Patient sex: M
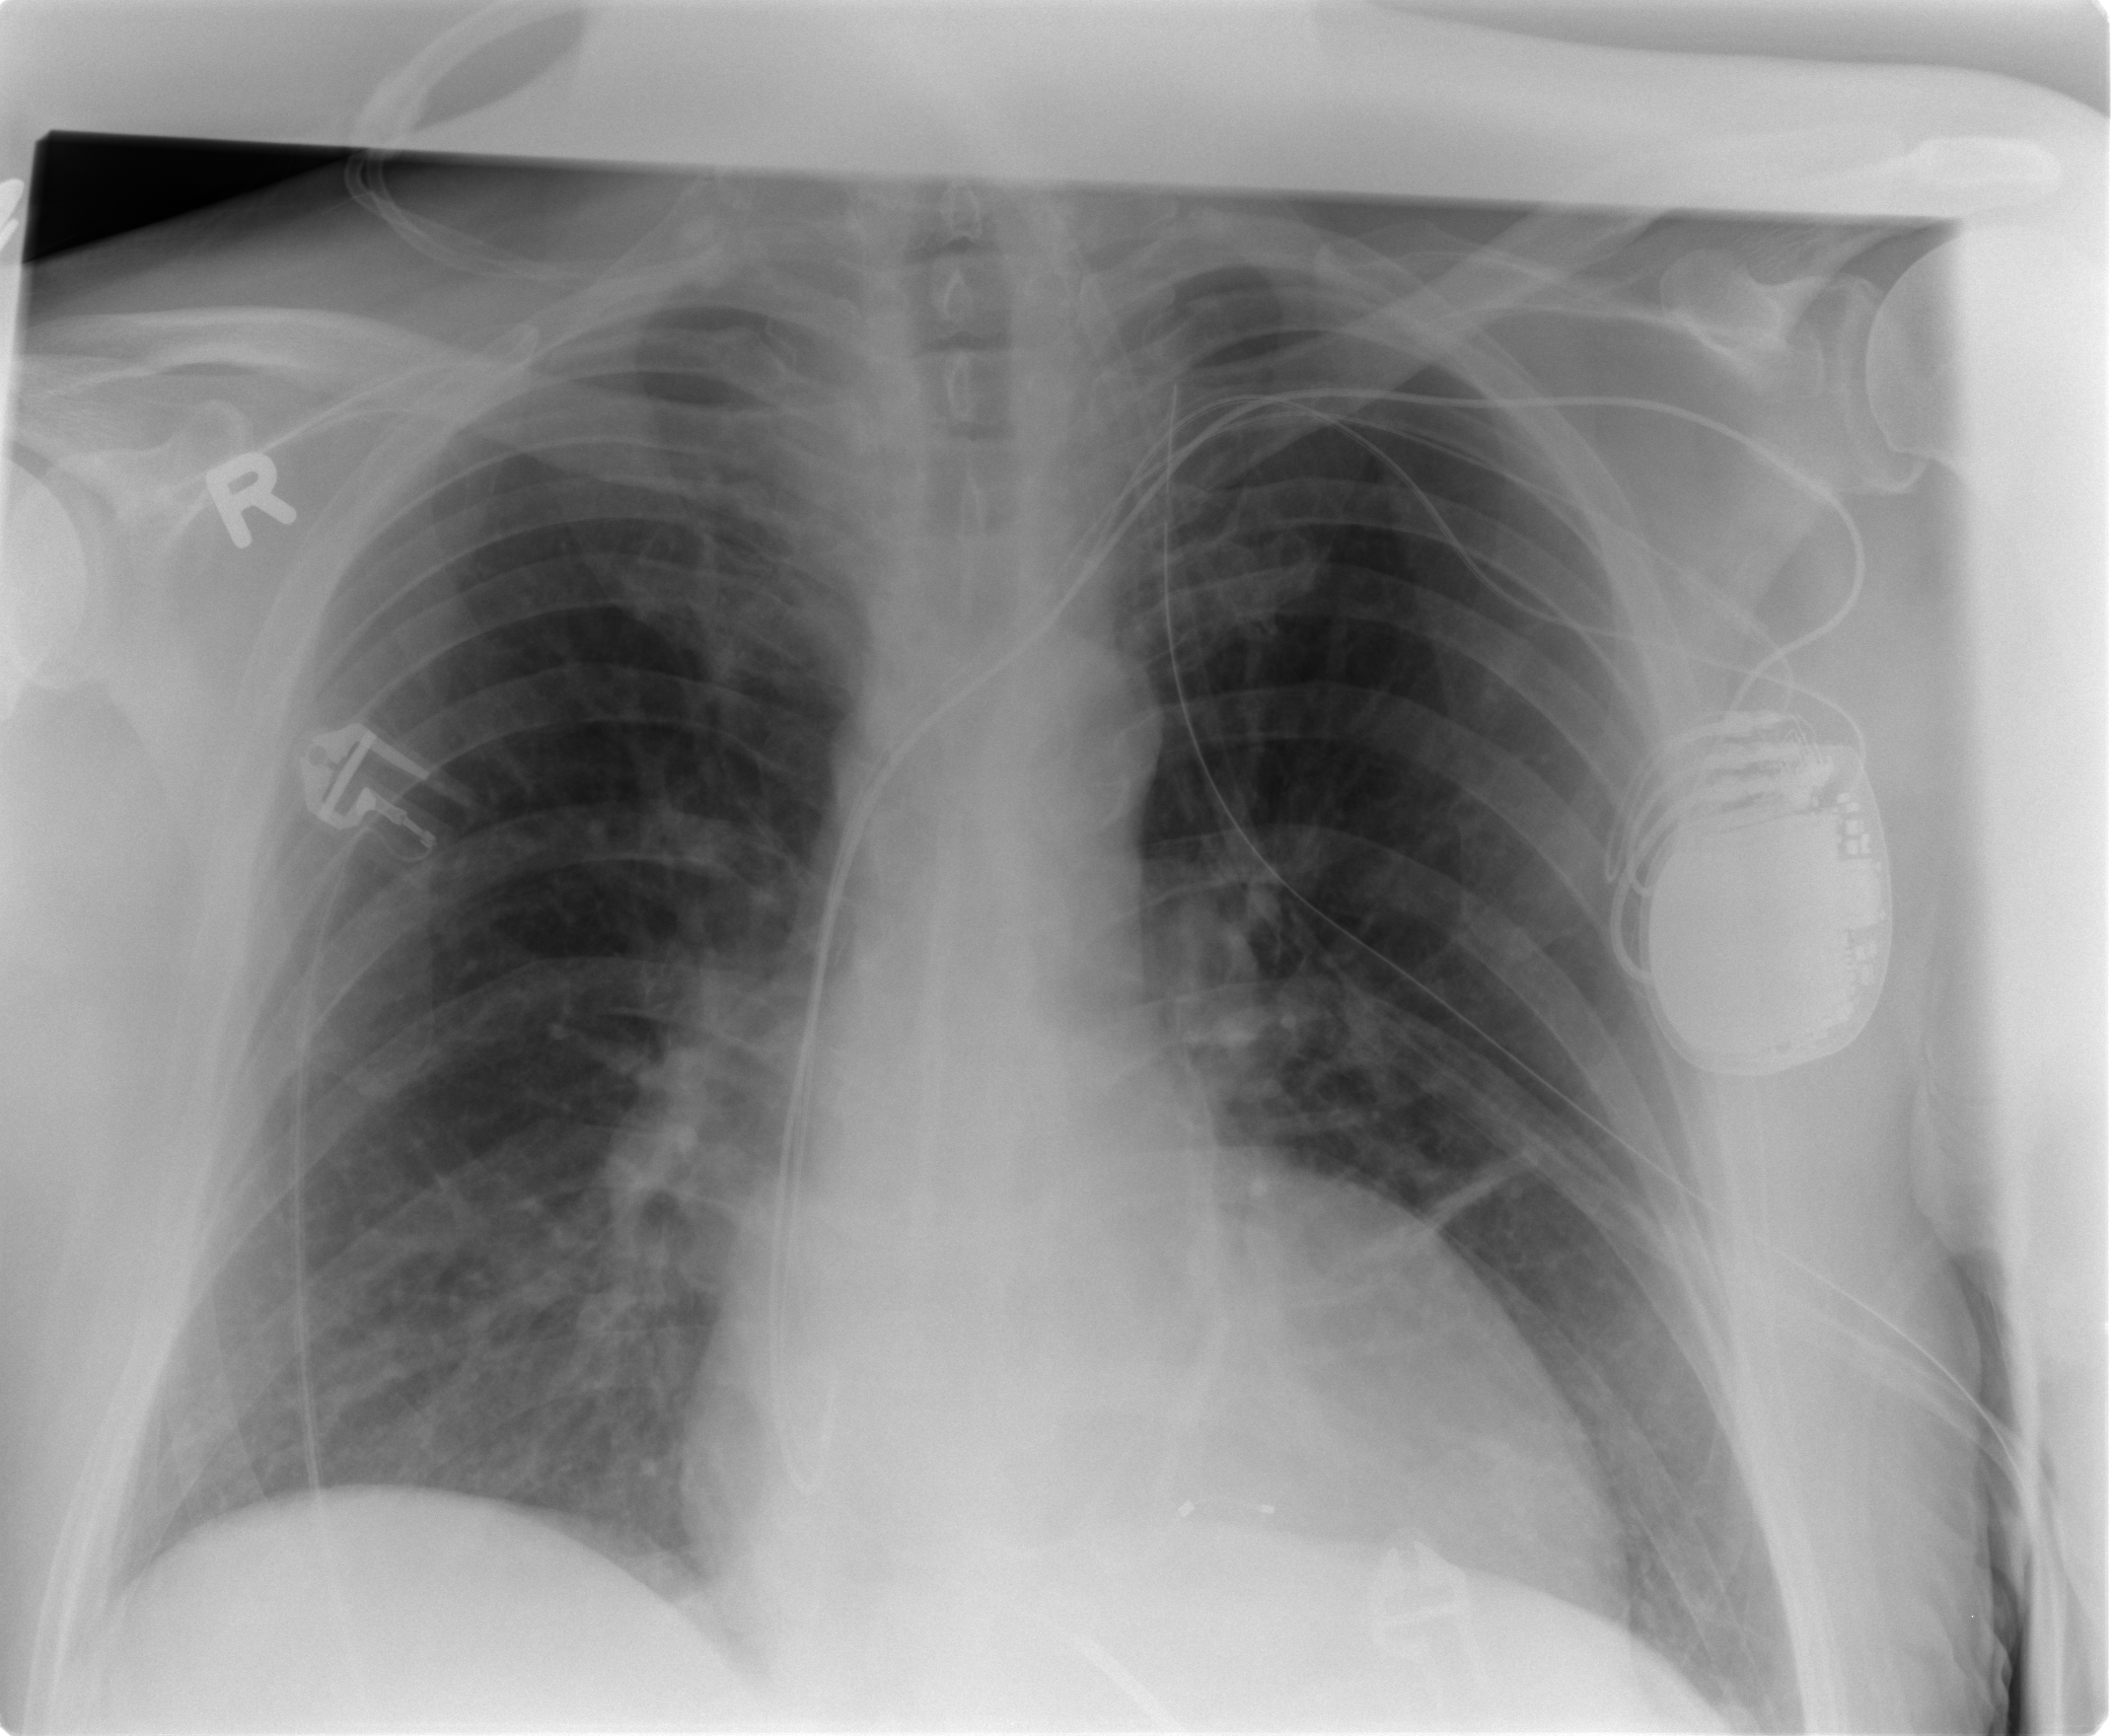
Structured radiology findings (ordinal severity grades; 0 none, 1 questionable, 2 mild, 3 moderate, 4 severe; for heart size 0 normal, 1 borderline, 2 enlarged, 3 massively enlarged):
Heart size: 2
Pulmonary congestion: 2
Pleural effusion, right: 0
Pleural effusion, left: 0
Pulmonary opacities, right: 0
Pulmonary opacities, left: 0
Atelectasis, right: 0
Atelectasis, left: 0